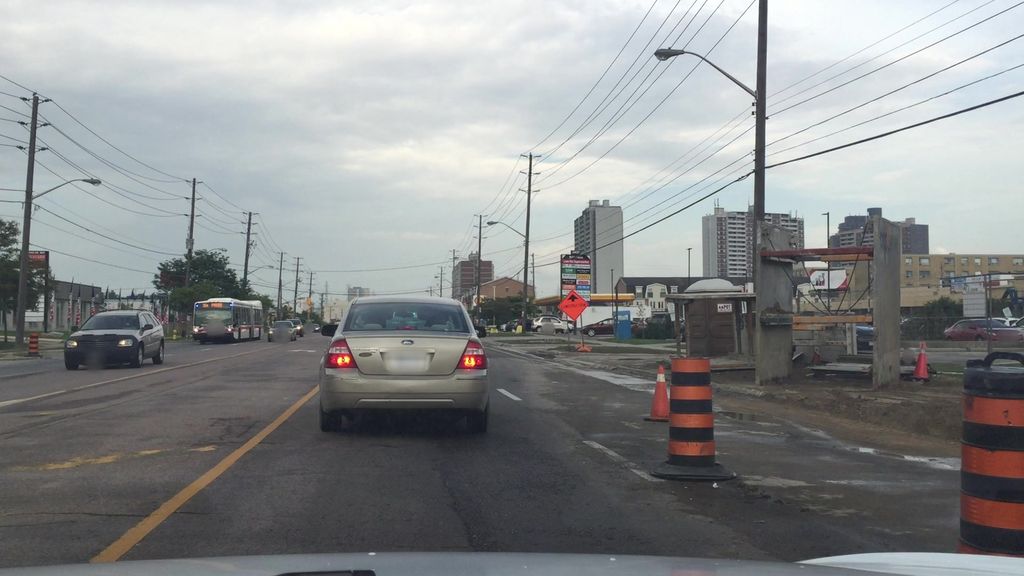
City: toronto